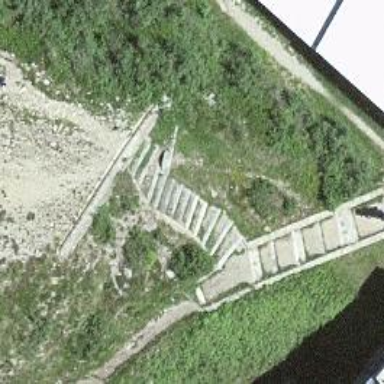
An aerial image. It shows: Concrete steps.